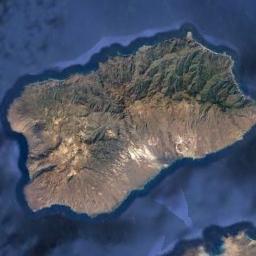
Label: island